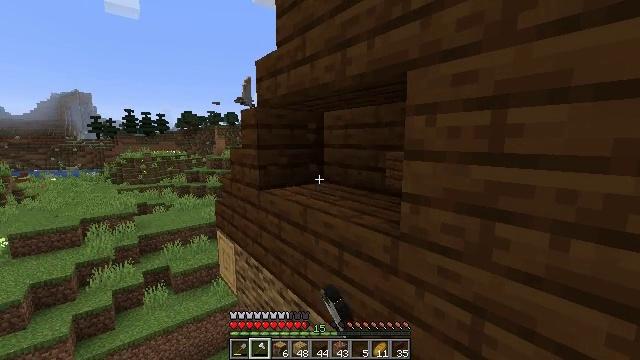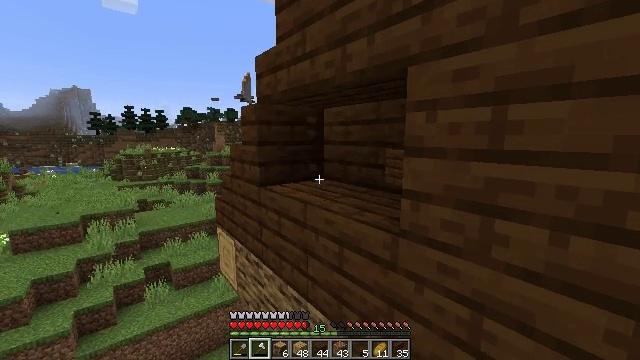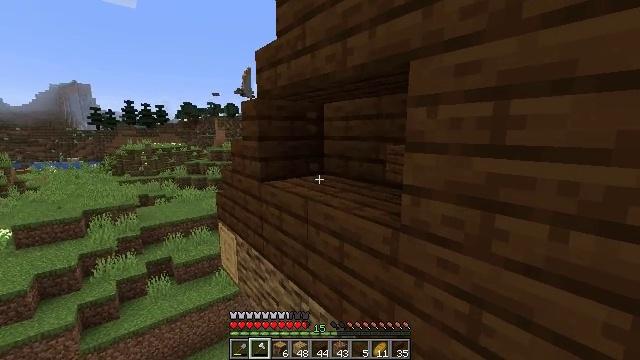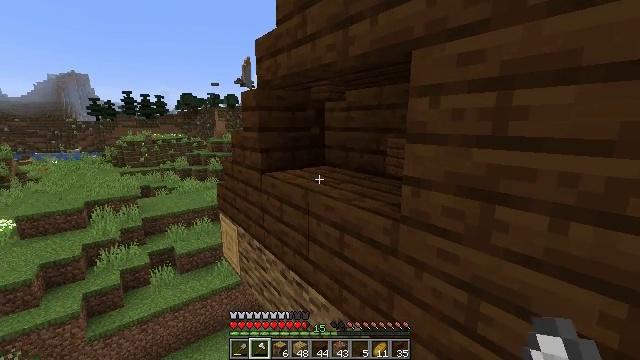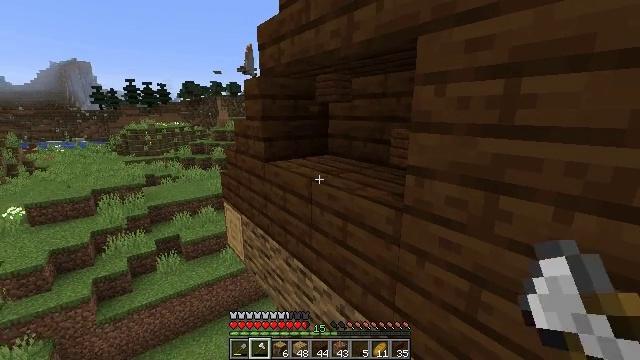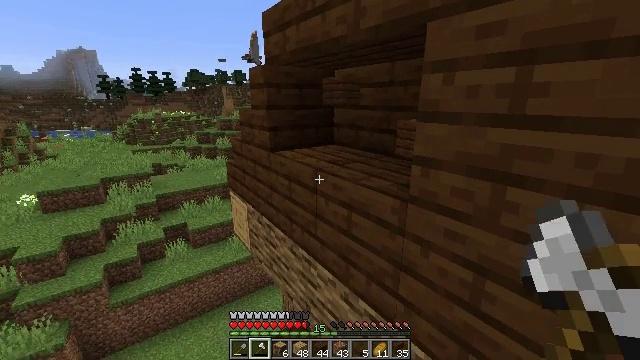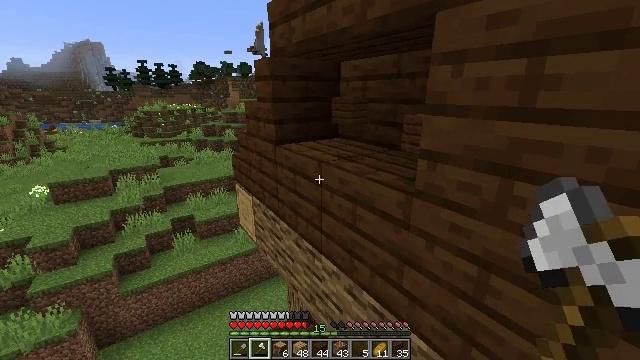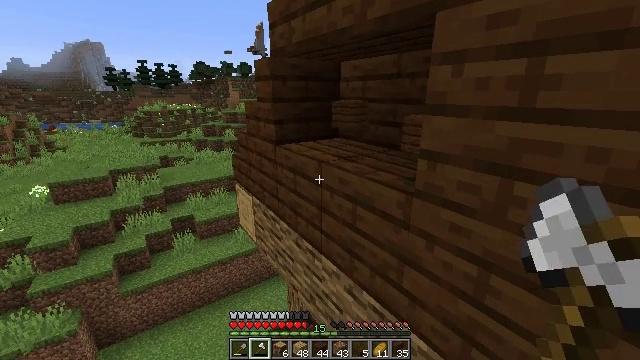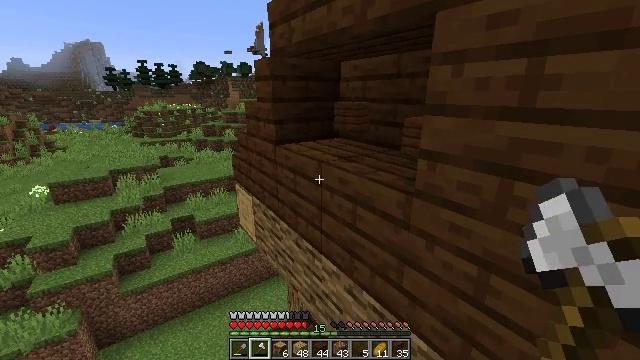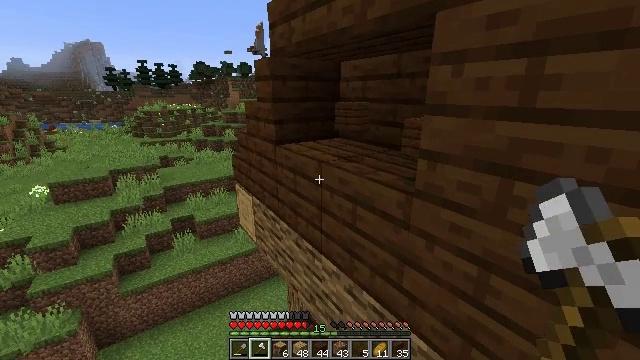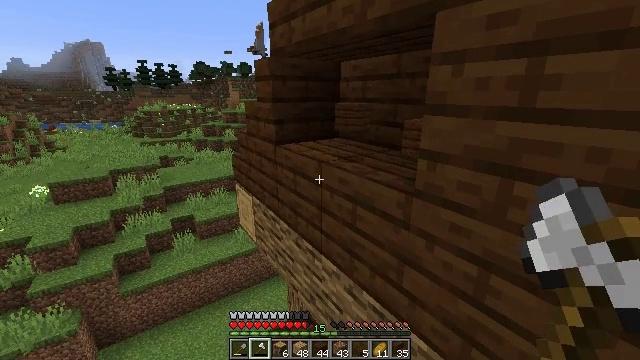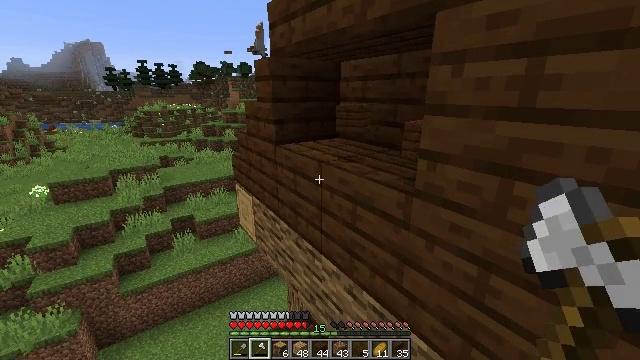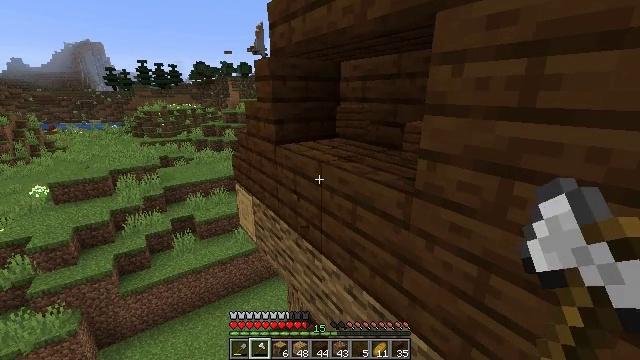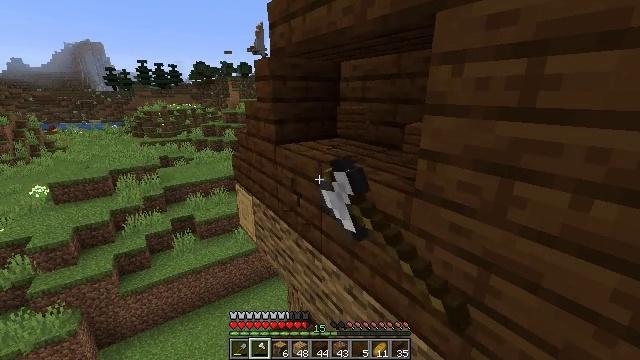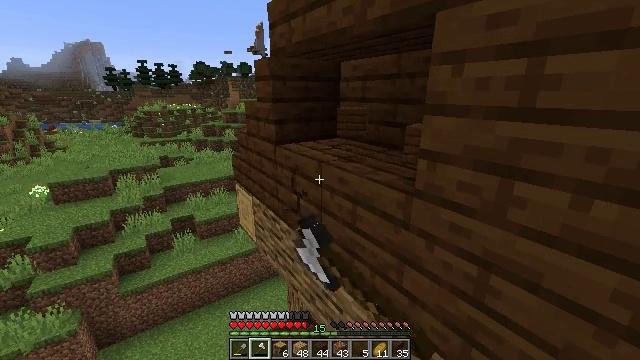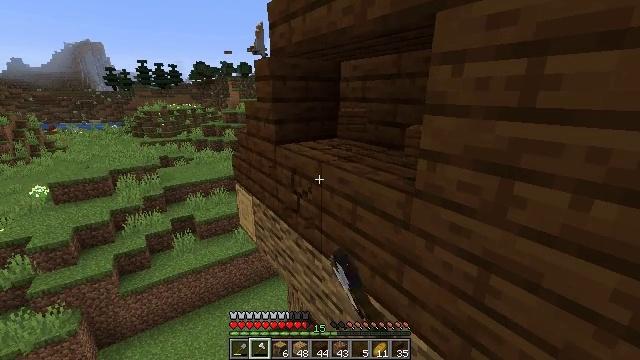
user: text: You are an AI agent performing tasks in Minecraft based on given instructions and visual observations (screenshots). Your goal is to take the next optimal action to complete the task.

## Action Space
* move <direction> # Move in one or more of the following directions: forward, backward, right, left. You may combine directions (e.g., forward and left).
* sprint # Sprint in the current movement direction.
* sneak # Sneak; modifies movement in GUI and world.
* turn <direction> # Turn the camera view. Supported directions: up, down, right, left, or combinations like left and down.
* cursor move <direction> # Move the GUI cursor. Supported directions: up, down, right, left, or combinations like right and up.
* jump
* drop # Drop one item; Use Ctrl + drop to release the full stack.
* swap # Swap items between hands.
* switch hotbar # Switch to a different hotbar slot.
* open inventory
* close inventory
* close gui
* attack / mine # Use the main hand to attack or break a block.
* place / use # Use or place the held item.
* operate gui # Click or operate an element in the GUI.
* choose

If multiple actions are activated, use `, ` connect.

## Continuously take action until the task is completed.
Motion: motion action
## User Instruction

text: Attack the dark oak planks to recycle them.
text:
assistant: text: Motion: no_op
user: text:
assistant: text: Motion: turn down
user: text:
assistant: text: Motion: turn down
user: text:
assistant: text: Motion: turn down
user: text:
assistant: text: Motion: turn left and down
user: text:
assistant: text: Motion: turn left and down
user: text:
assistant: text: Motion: no_op
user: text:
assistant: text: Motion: no_op
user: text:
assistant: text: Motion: no_op
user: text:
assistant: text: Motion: no_op
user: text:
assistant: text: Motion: no_op
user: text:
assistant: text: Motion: attack / mine
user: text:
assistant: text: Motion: attack / mine
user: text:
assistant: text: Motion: attack / mine
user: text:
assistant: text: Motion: attack / mine
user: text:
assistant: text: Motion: attack / mine
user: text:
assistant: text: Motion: attack / mine
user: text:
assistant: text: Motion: attack / mine
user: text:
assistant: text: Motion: attack / mine
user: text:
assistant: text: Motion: attack / mine
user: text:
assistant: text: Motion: attack / mine
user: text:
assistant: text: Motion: attack / mine
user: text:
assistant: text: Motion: attack / mine
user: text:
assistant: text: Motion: attack / mine
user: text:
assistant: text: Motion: no_op
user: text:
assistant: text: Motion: turn left
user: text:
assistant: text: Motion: turn left
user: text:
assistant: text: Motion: turn left
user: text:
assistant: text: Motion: no_op
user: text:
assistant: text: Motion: no_op